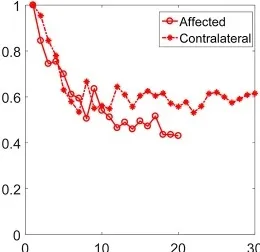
Comparison of the normalized force between the affected and contralateral sides under the HF stimulaion.
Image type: pathology (immunostaining)